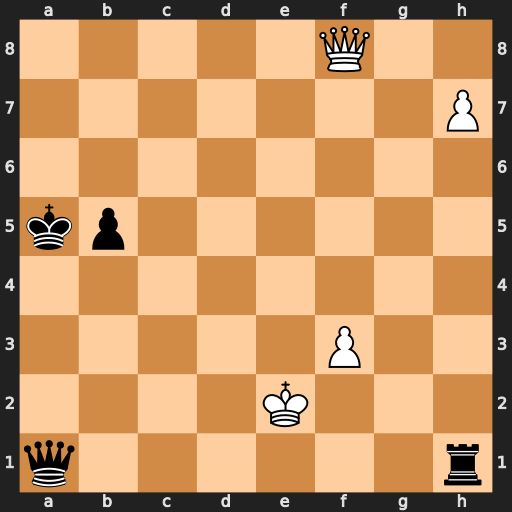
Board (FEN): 5Q2/7P/8/kp6/8/5P2/4K3/q6r
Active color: w
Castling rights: -
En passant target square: -
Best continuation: Qa8+ Kb4 Qxa1 Rxa1 h8=Q